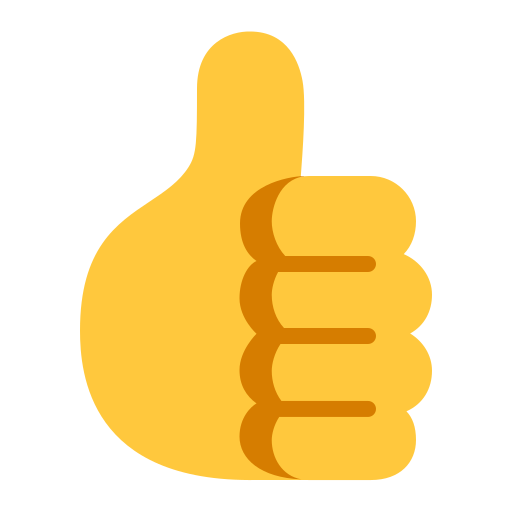
thumbs up flat default